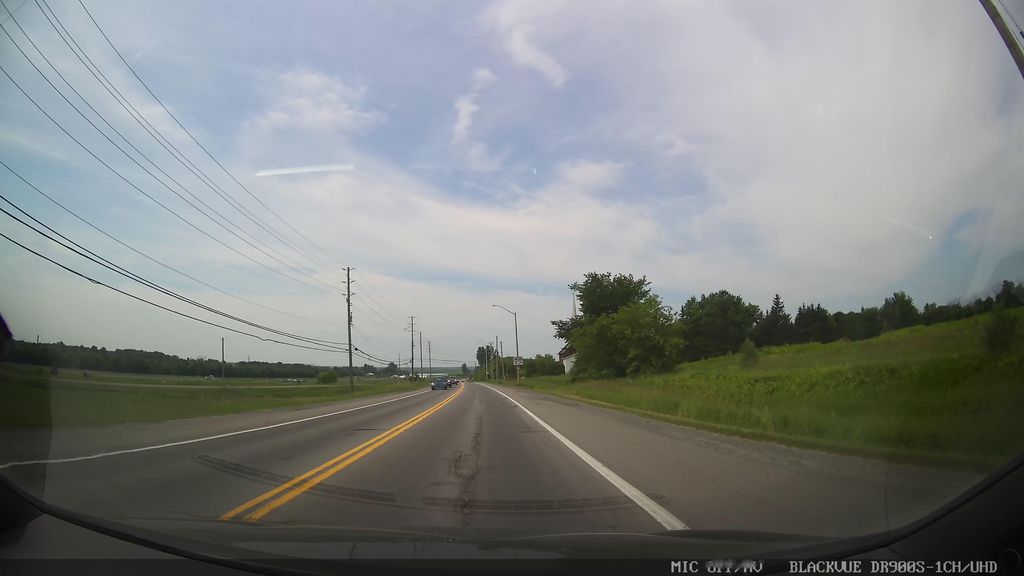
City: ottawa-gatineau